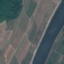
Land use / land cover class: River